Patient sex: M
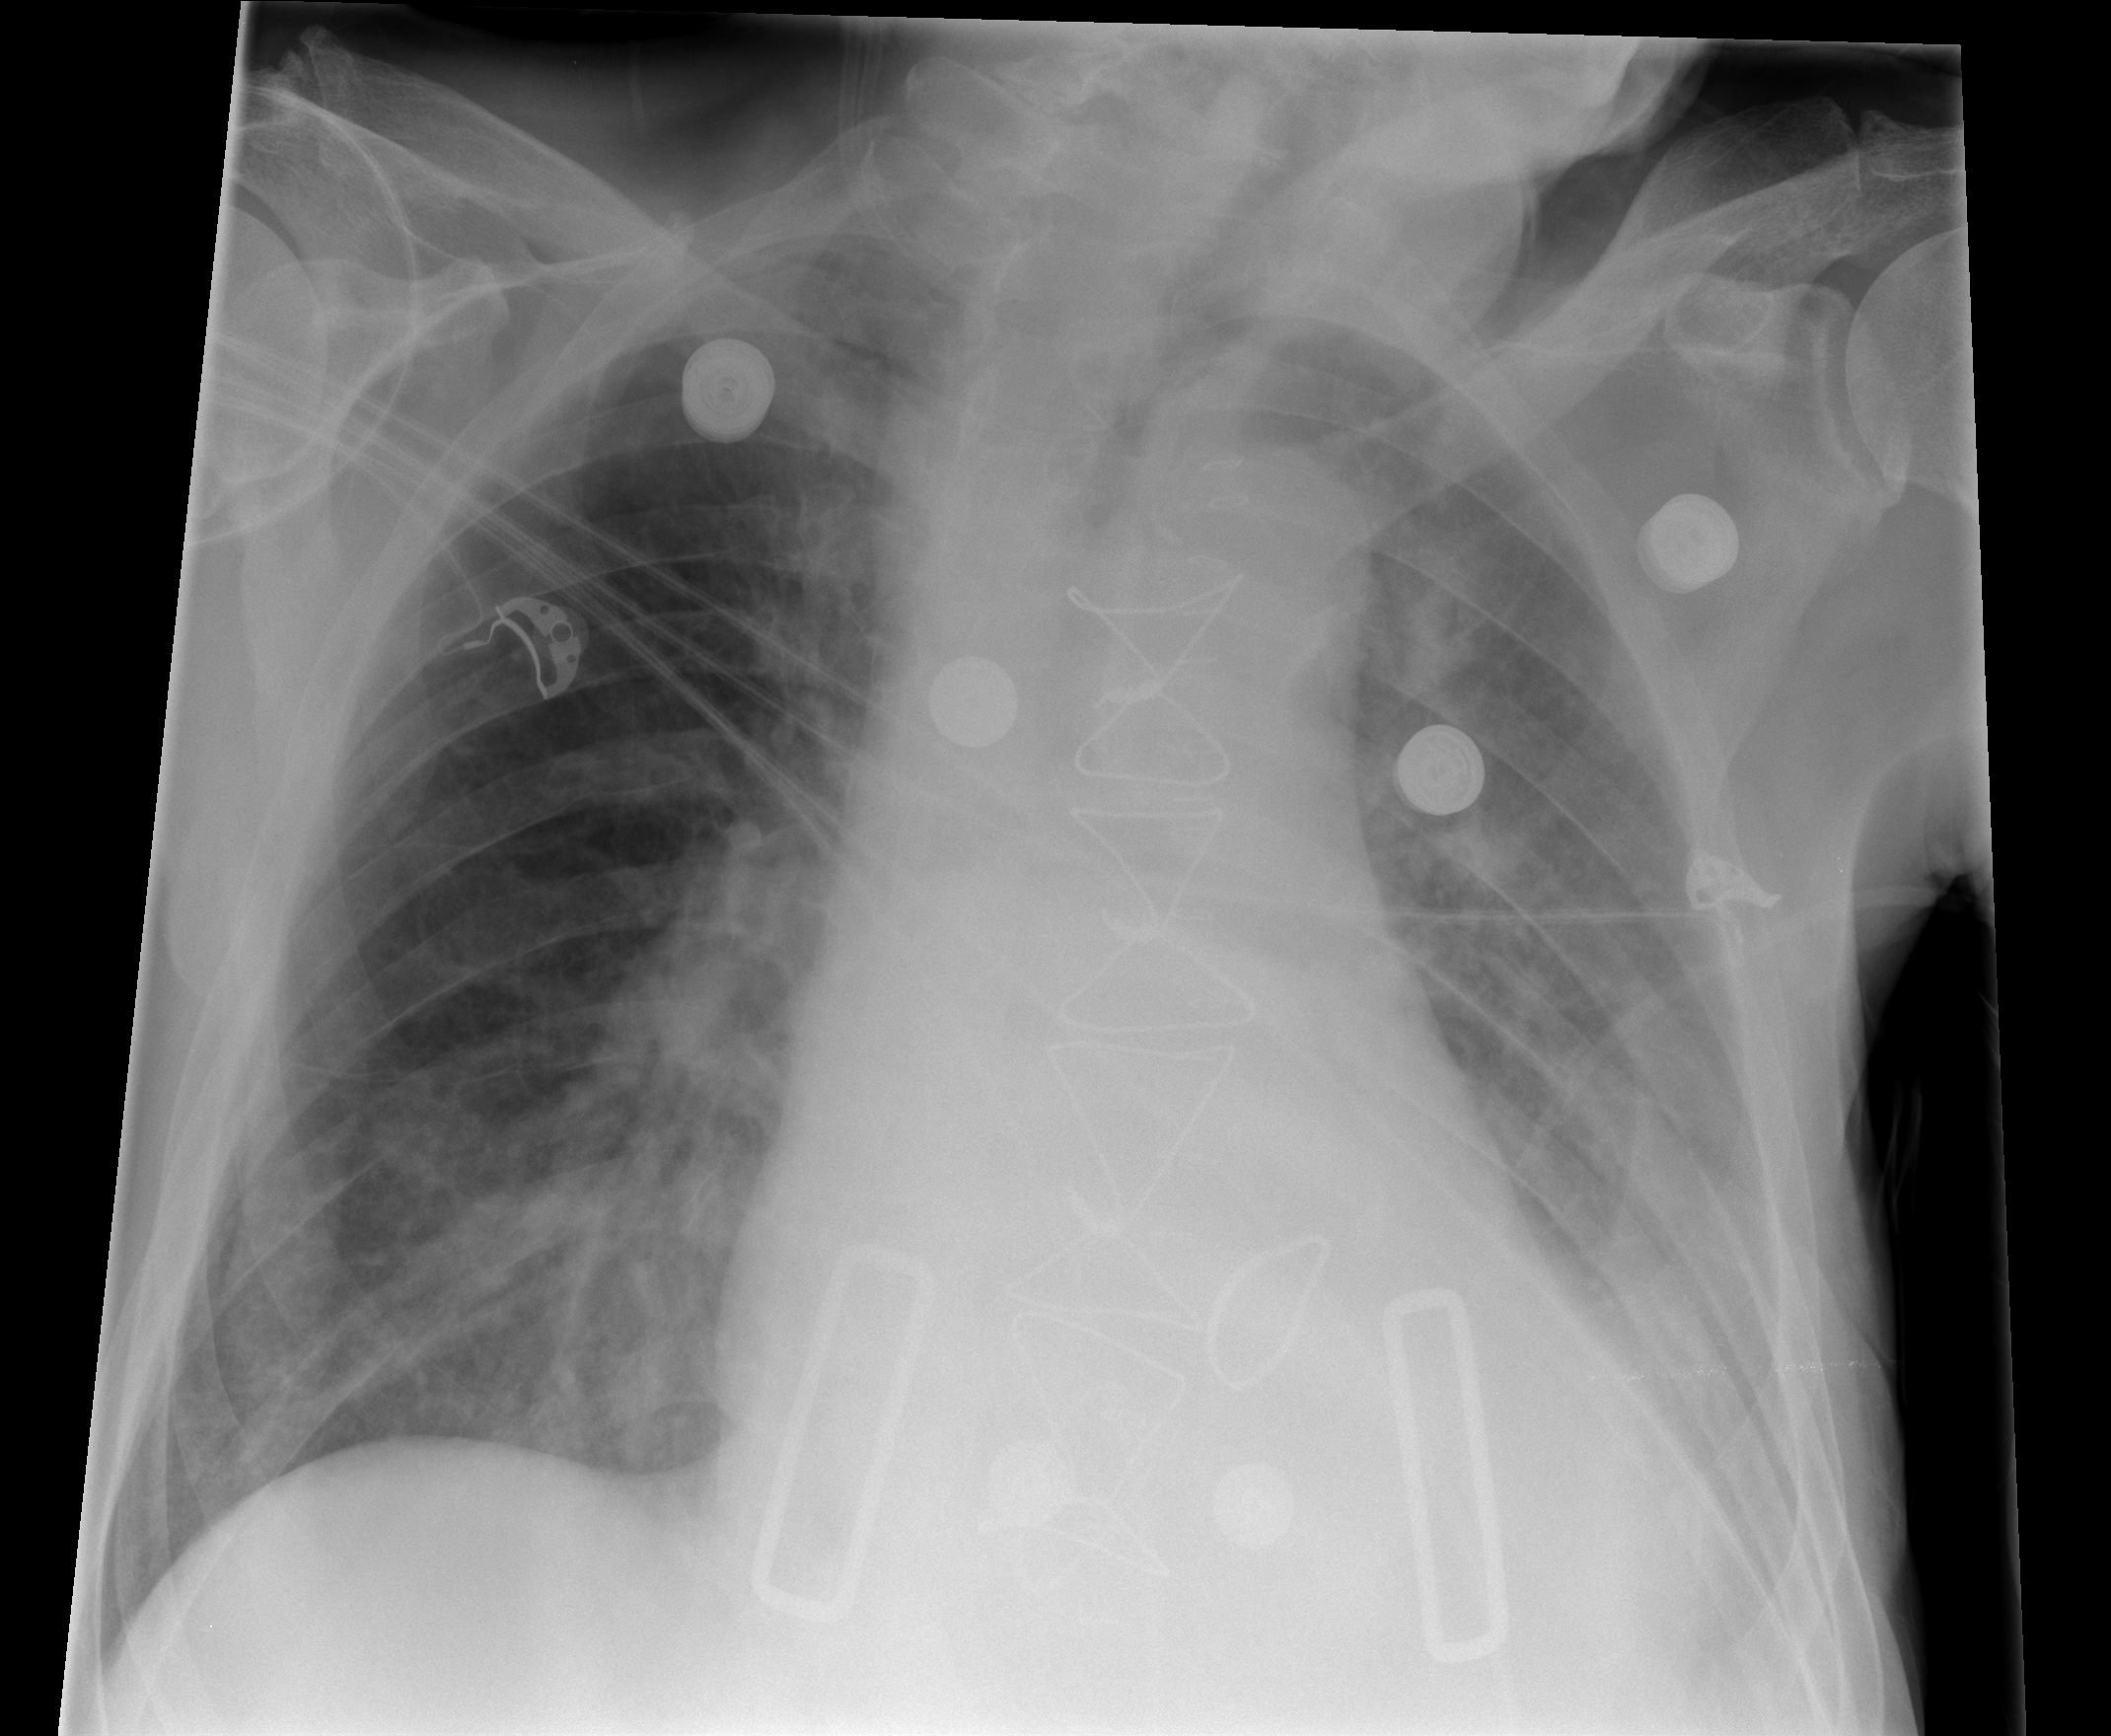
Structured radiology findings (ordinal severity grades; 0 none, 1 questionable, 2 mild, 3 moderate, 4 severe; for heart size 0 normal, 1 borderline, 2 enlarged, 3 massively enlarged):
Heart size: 2
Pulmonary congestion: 2
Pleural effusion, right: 0
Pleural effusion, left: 2
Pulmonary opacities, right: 0
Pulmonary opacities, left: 1
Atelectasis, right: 2
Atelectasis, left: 2